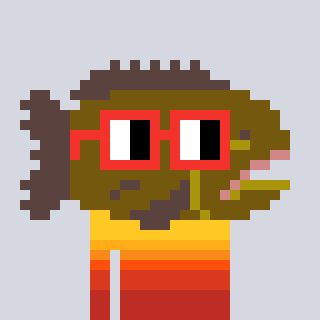
a pixel art character with square red glasses, a grouper-shaped head and a grayscale-colored body on a cool background